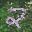
Label: 2